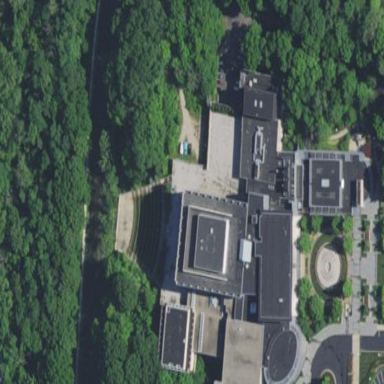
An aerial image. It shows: Museum building.